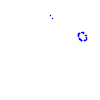
Particle: proton